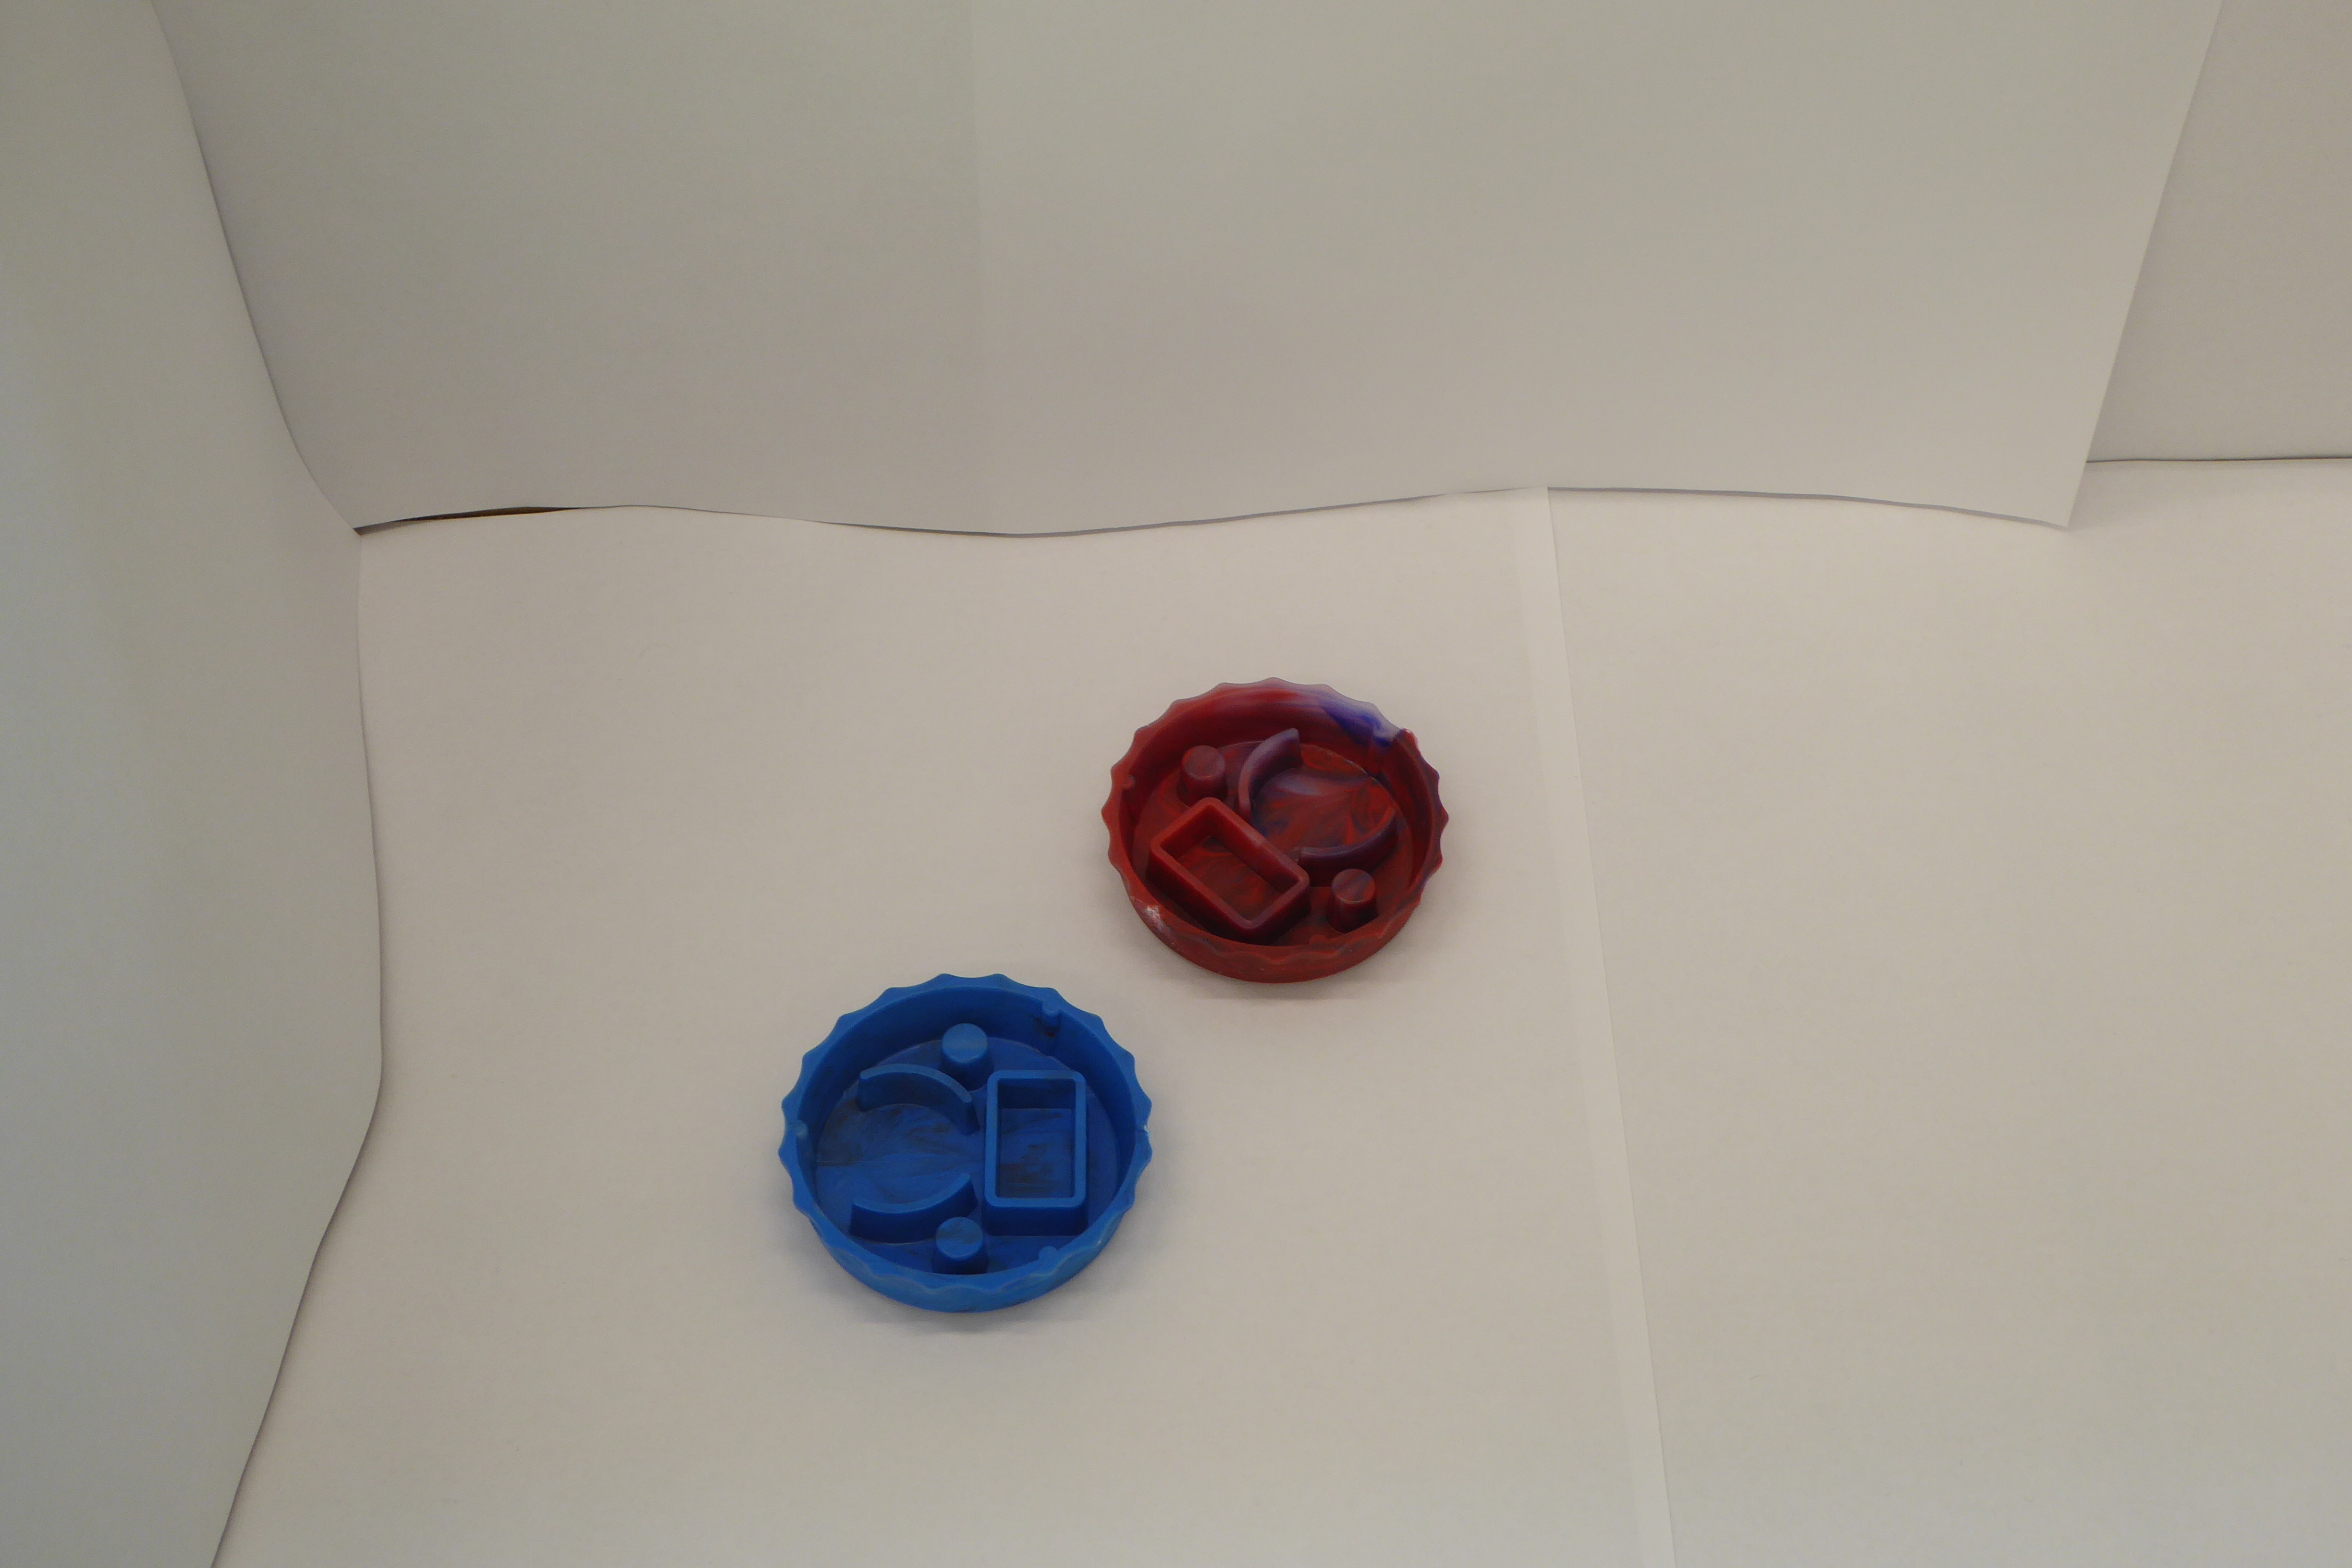
Label: Bottle Opener - Cover